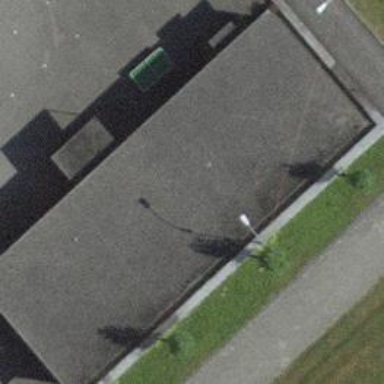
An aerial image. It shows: School building.